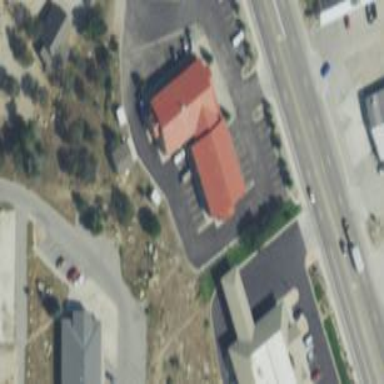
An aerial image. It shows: Building that is motel.